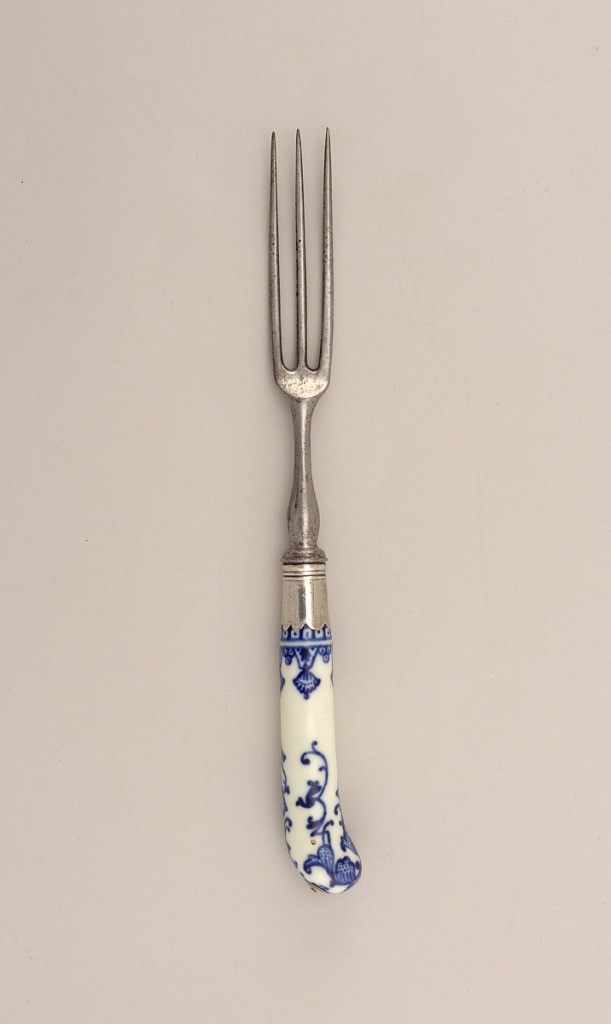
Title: Fork with Porcelain Handle
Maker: Saint-Cloud Porcelain Manufactory, French, active by 1693 - 1766
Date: ca. 1740
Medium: soft paste porcelain, vitreous enamel, steel, silver
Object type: fork
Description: Fork has three long curved tines, rounded shoulders and a baluster-shaped neck. Silver ferrule has scalloped edge. Pistol-shaped white porcelain handle with dark blue floral and scrolled decoration. Button cap at the top of the handle.